You are looking at a signal-to-image encoding: consecutive vibration samples arranged as the rows of a grayscale square. What is the most likely bearing condition (normal, inner_race, outer_race, ball)?
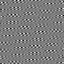
Answer: outer_race